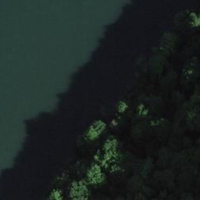
EUNIS habitat code: 15
Species observed at this site:
Campanula trachelium